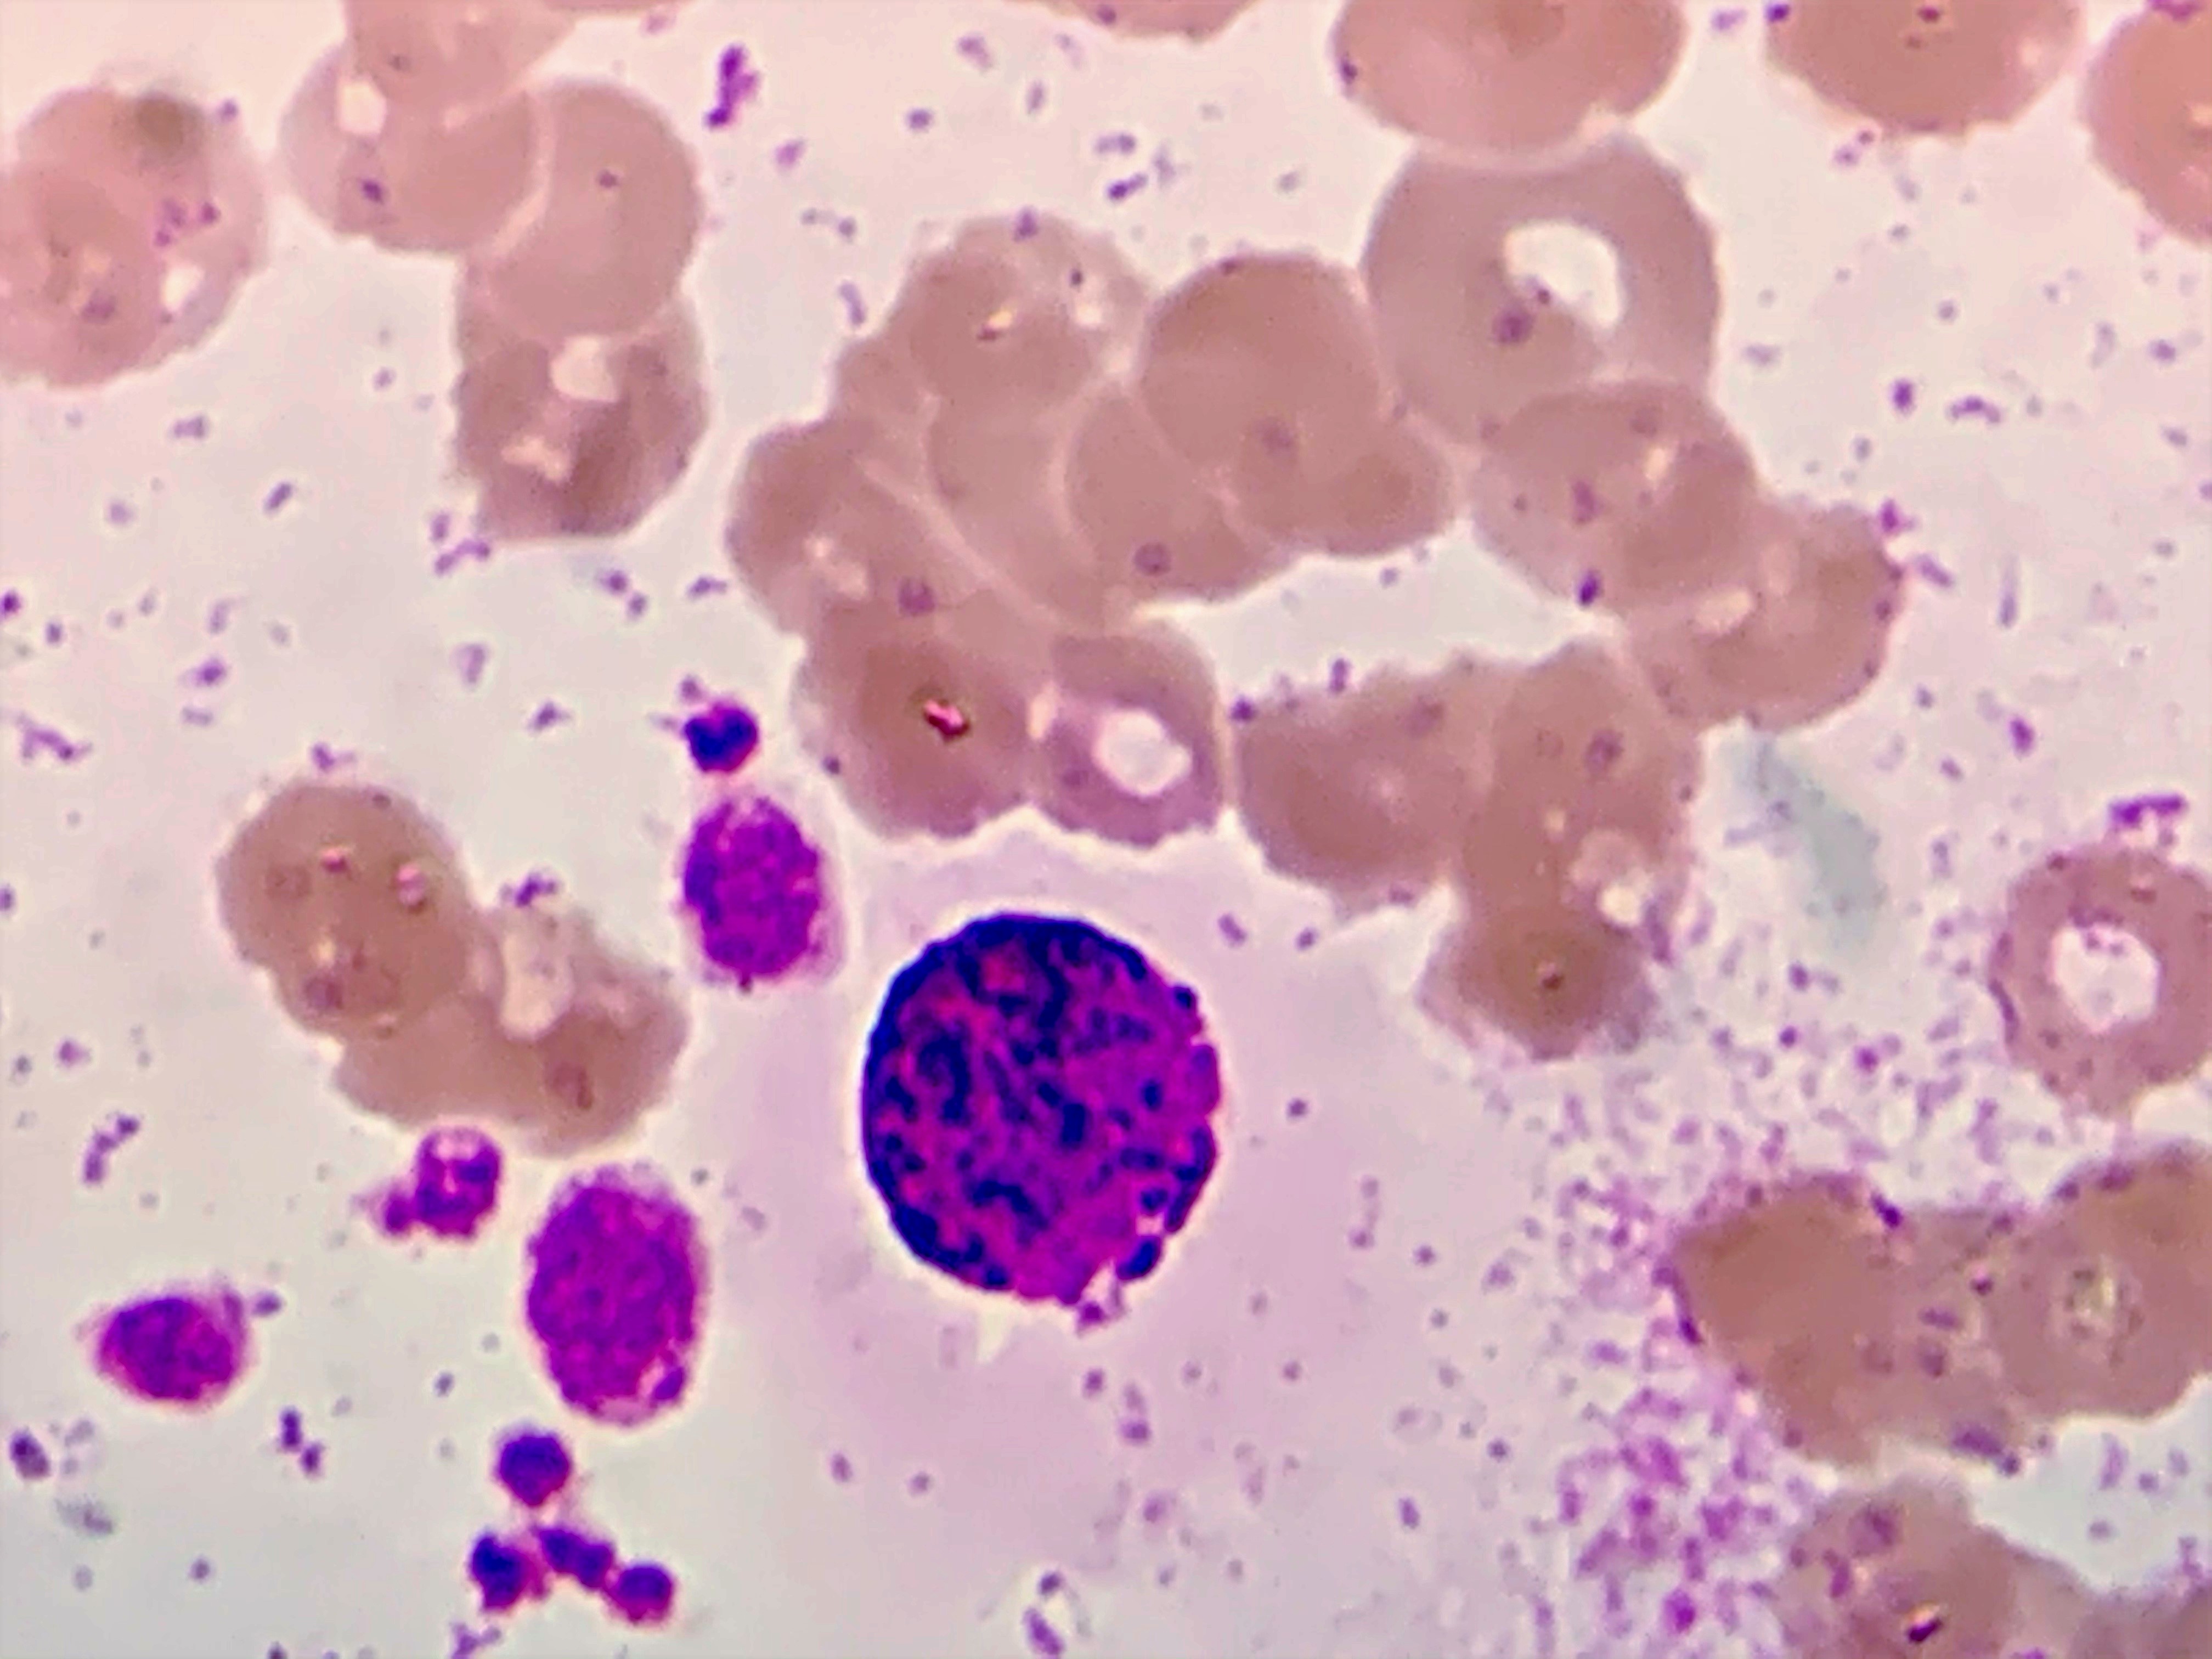
Cell type: BASOPHILS